Question: I have a 'TAreaSeries' filled with data like this:

I'm using this code to draw vertical lines on the chart:
'''
procedure TfrmDistributionChart.dbcDistributionAfterDraw(Sender: TObject);
var
XPos: Integer;
begin
dbcDistribution.Canvas.Pen.Width := 3;
dbcDistribution.Canvas.Pen.Color := clBlack;
XPos := dbcDistribution.BottomAxis.CalcPosValue(0);
dbcDistribution.Canvas.DoVertLine(XPos, dbcDistribution.LeftAxis.IStartPos,
dbcDistribution.LeftAxis.IEndPos);
dbcDistribution.Canvas.Pen.Color := clBlue;
XPos := dbcDistribution.BottomAxis.CalcPosValue(-SD);
dbcDistribution.Canvas.DoVertLine(XPos, dbcDistribution.LeftAxis.IStartPos,
dbcDistribution.LeftAxis.IEndPos);
XPos := dbcDistribution.BottomAxis.CalcPosValue(SD);
dbcDistribution.Canvas.DoVertLine(XPos, dbcDistribution.LeftAxis.IStartPos,
dbcDistribution.LeftAxis.IEndPos);
dbcDistribution.Canvas.Pen.Color := clGreen;
XPos := dbcDistribution.BottomAxis.CalcPosValue(-2 * SD);
dbcDistribution.Canvas.DoVertLine(XPos, dbcDistribution.LeftAxis.IStartPos,
dbcDistribution.LeftAxis.IEndPos);
XPos := dbcDistribution.BottomAxis.CalcPosValue(2 * SD);
dbcDistribution.Canvas.DoVertLine(XPos, dbcDistribution.LeftAxis.IStartPos,
dbcDistribution.LeftAxis.IEndPos);
dbcDistribution.Canvas.Pen.Color := clRed;
XPos := dbcDistribution.BottomAxis.CalcPosValue(-3 * SD);
dbcDistribution.Canvas.DoVertLine(XPos, dbcDistribution.LeftAxis.IStartPos,
dbcDistribution.LeftAxis.IEndPos);
XPos := dbcDistribution.BottomAxis.CalcPosValue(3 * SD);
dbcDistribution.Canvas.DoVertLine(XPos, dbcDistribution.LeftAxis.IStartPos,
dbcDistribution.LeftAxis.IEndPos);
end;
'''
I would like to change the color of the series to match the color of its outer border (e.g. blue for the central slices, green for the middle ones, and red for the outermost ones). Is this possible with TeeChart Standard v2011.03.32815 32bit VCL?
Also, I couldn't find the correct way of trimming my vertical lines in order to refrain from expanding beyond the area they are drawn on. How should I calculate the proper height of each of these 7 lines?
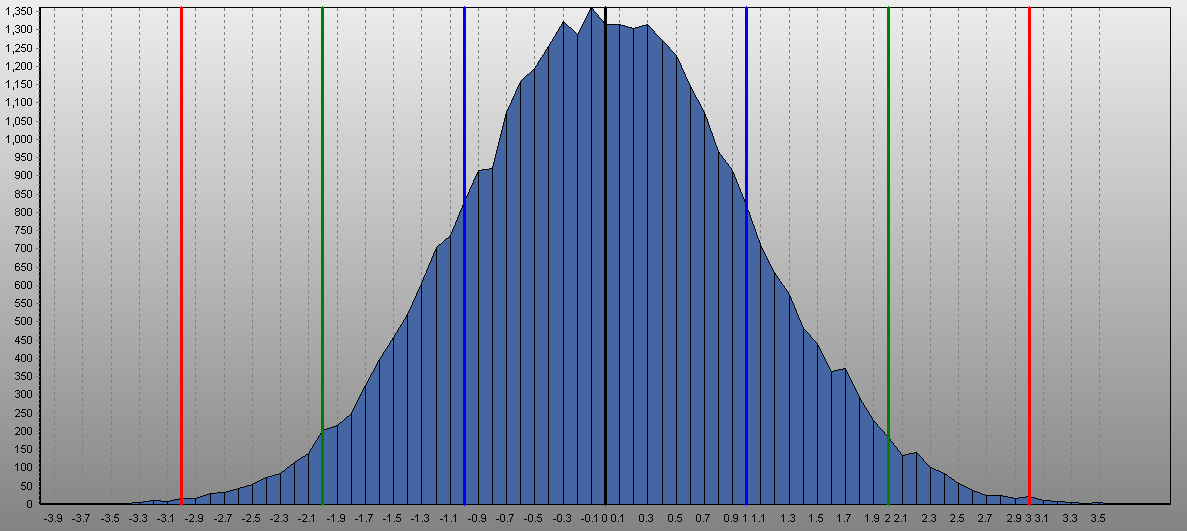
Answer: There are two ways to set the colors:
- When you add values to the series.'''
Series1.AddXY(xVal,yVal,'',clYourColorBasedOnX(xVal));
'''
Where 'clYourColorBasedOnX( x : Double): TColor;' is a function you define.- Before presenting the series.'''
Series1.ColorRange(Series1.XValues,x1,x2,clYourColor);
'''
A set of calls with your ranges.
---
As for the user drawn lines max value, try walking Series.XValues[i] until you find the closest limit value, take the index and set max to Series1.YValues[index].
Repeat until all limits are set.